Question: I would like to show in every bin of the histogram, the 3 bars separated, so that it does not overlap. My code is this:
'''
face = io.imread('images/face.png')
red_chanel = face[:,:,0]
green_chanel = face[:,:,1]
blue_chanel = face[:,:,2]
red_chanel = red_chanel.astype('float')
green_chanel = green_chanel.astype('float')
blue_chanel = blue_chanel.astype('float')
face = face.astype('float')
fig, ax1 = plt.subplots(ncols = 1, figsize = (20, 5))
hstred=exposure.histogram(red_chanel, nbins=28)
hstgreen=exposure.histogram(green_chanel, nbins=28)
hstblue=exposure.histogram(blue_chanel, nbins=28)
ax1.bar(list(range(28)), hstred[0], align='edge')
ax1.bar(list(range(28)), hstgreen[0], align='edge')
ax1.bar(list(range(28)), hstblue[0], align='edge')
plt.show()
'''

How can I separate the bars?
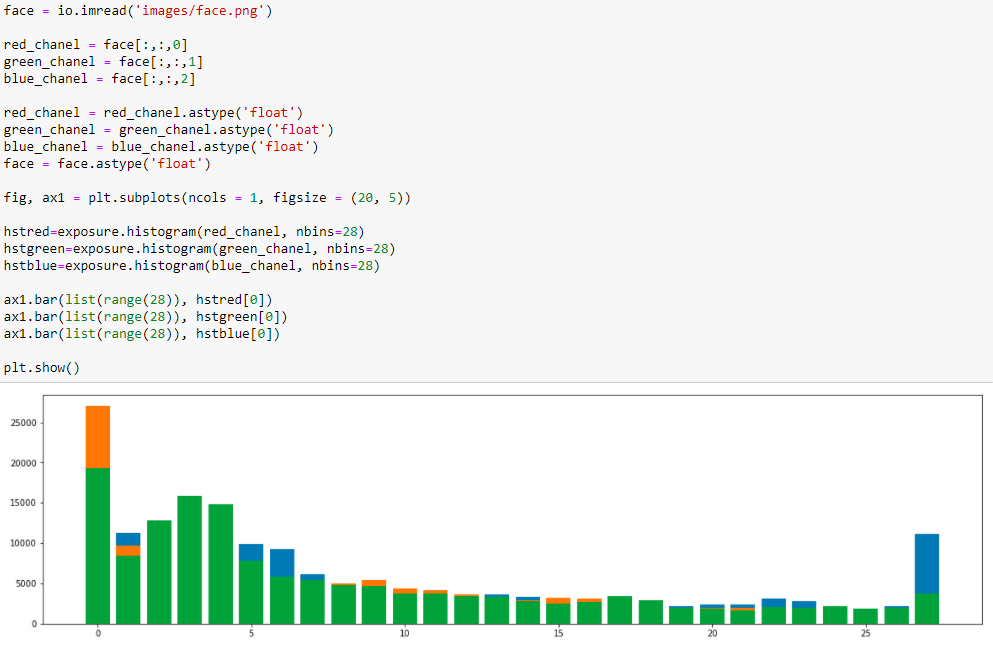
Answer: I think you can shift the x-axis for 2nd and 3rd barplot and play with bar 'width' a little. In the end, change the 'xticks'.
'''
import numpy as np
ax1.bar(np.arange(28), hstred[0], align='edge', width=0.3)
#shifting the xaxis
ax1.bar(np.arange(28)+0.3, hstgreen[0], align='edge', width=0.3)
ax1.bar(np.arange(28)+0.6, hstblue[0], align='edge', width=0.3)
plt.xticks(np.arange(0,28)+0.3, np.arange(0,28)) #resetting the ticks
'''
Here is an example:
'''
x1 = [1, 2, 3, 4, 5]
y1 = [1, 2, 3, 5, 6]
y2 = [4, 4, 2, 2, 2]
y3 = [3, 4, 6, 7, 8]
fig,ax = plt.subplots()
ax.bar(x1,y1,width=0.3)
ax.bar(np.array(x1)+0.3,y2,width=0.3)
ax.bar(np.array(x1)+0.6,y3,width=0.3)
plt.xticks(np.arange(0,6)+0.3, np.arange(0,6))
plt.show()
'''
:
<URL>